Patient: sex M, age 47
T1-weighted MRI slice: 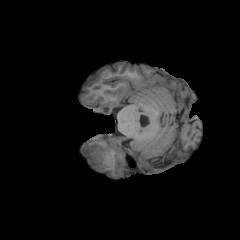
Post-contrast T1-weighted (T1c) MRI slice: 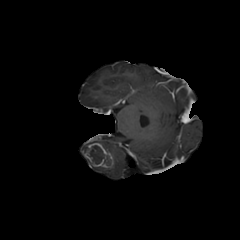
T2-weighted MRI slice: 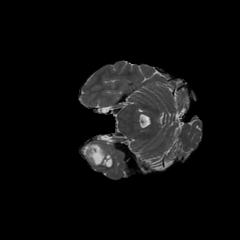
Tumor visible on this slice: yes
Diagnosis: Glioblastoma, IDH-wildtype
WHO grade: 4